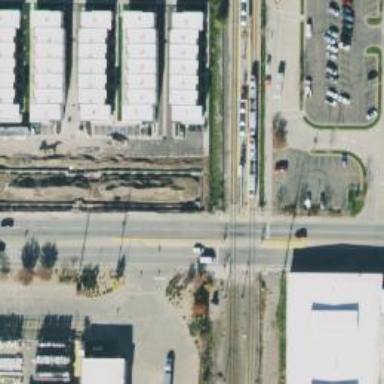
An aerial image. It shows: Light rail railway with electrified contact line.